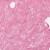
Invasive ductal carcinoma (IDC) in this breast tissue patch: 0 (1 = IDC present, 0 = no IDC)